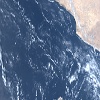
Label: water